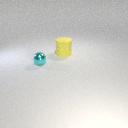
small cyan metal sphere in front of large yellow rubber cylinder